Question: pretty new to R and i've come across a weird CSV my boss needs me to simplify for use.
I have a .csv that has multiple sets of data. Usually fine but each set of data is separated with a empty line and then the headers for the next set of data (the headers are always the same). Only problem is that there is no identifying column to let me just remove these rows. So for each set of data I need to remove the empty Row and Headers whilst giving each set a unique value in a new column. I hope this makes sense.
Honestly I've not got a clue handle this situation and I can't find any questions I could adapt. At least not at my current knowledge.
Any help will be greatly appreciated and might help me convince my boss to drop his mandraulic ways...

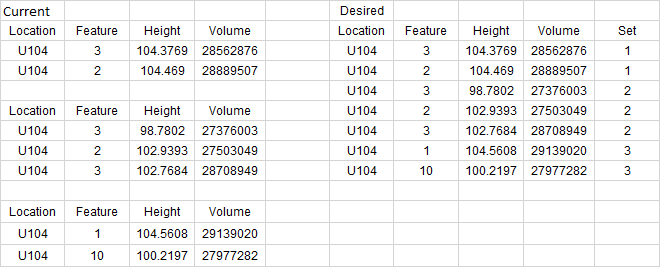
Answer: Edited because I missed the desired "set" column..
If your data is as you say it is from the picture you might be able to just... It worked for me on a small sample I built in excel made up to be a bit like yours. I'm assuming "Current" and "Desired" are not actually in the file and the first row starts with the header
'''
library(dplyr)
yourdata <- read.csv("yourcsv.csv")
yourdata %>%
mutate(Set = cumsum(!duplicated(Location == "Location"))) %>%
filter(Location != "Location", Location != "")
#> Location Feature Height Volume Set
#> 1 U104 3 104 99 1
#> 2 U104 5 123 456 1
#> 3 U104 6 45 999 2
#> 4 U105 6 45 999 2
'''
Based on data
'''
structure(list(Location = c("U104", "U104", "", "Location", "U104",
"U105"), Feature = c("3", "5", "", "Feature", "6", "6"), Height = c("104",
"123", "", "Height", "45", "45"), Volume = c("99", "456", "",
"Volume", "999", "999")), class = "data.frame", row.names = c(NA,
-6L))
'''